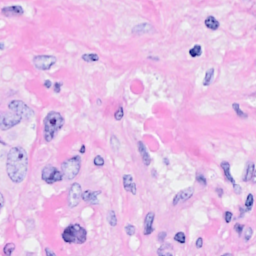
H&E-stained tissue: Breast